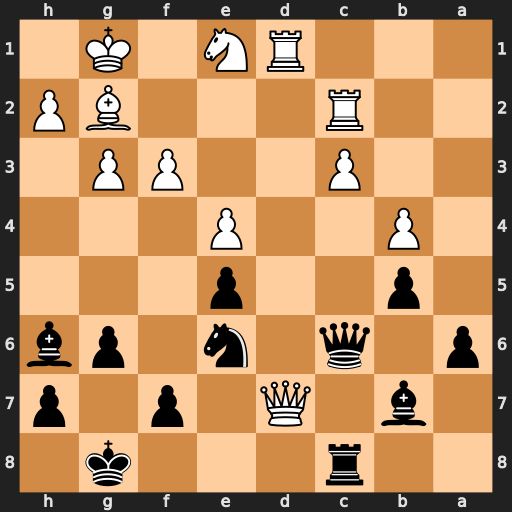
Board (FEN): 2r3k1/1b1Q1p1p/p1q1n1pb/1p2p3/1P2P3/2P2PP1/2R3BP/3RN1K1
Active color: b
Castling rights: -
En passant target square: -
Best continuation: Qb6+ Kh1 Rd8 Qxd8+ Nxd8